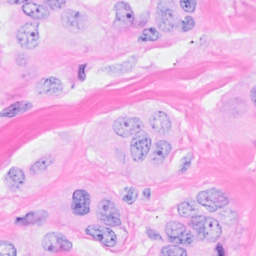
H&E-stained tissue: Breast